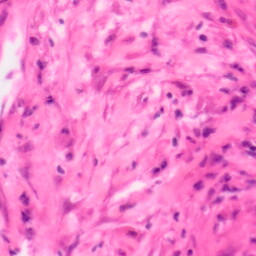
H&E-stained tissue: Colon